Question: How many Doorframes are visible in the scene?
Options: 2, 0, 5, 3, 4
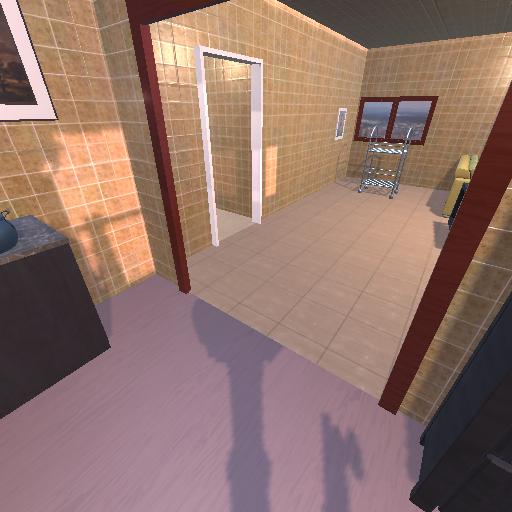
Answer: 2